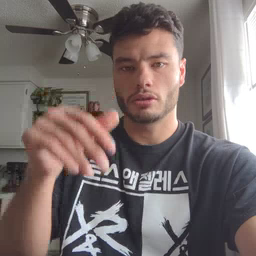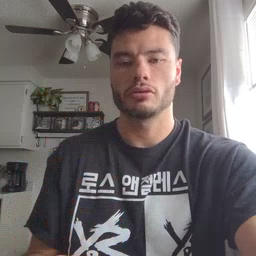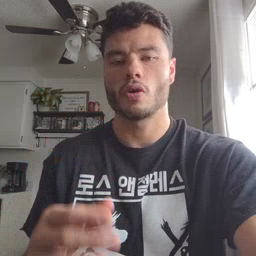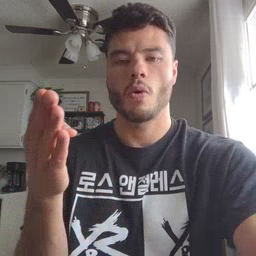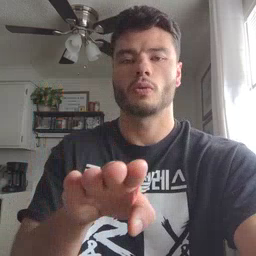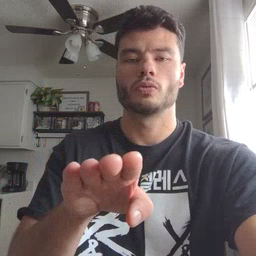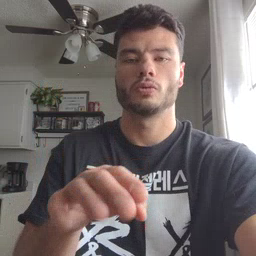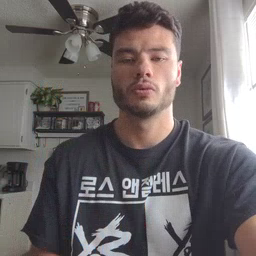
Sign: close